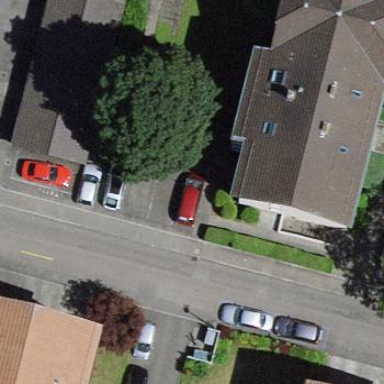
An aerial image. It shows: Street-side parking area.